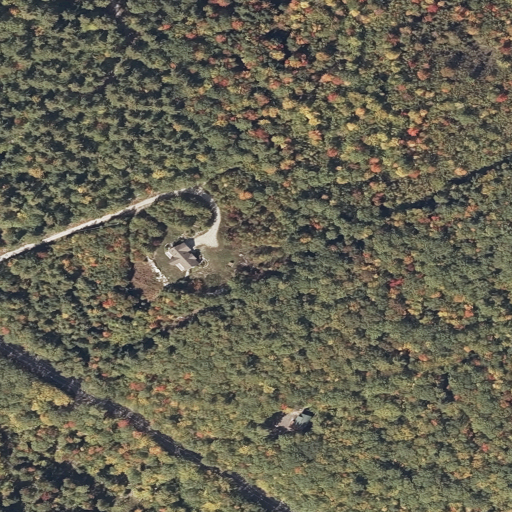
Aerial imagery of mountain in Maine named Green Hill containing mixed forest, deciduous forest, open development, high intensity development, and medium intensity development